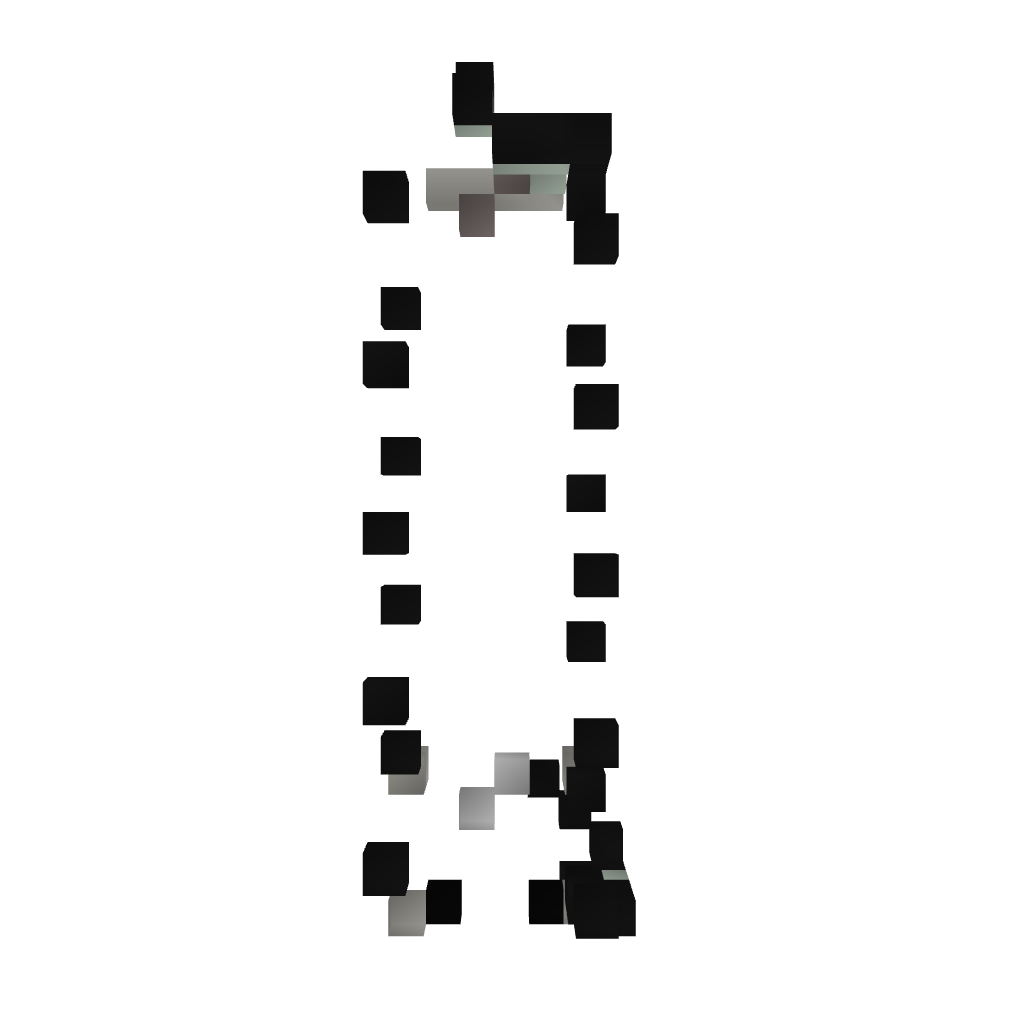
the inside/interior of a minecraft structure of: Multiplayer Zipper Elevator